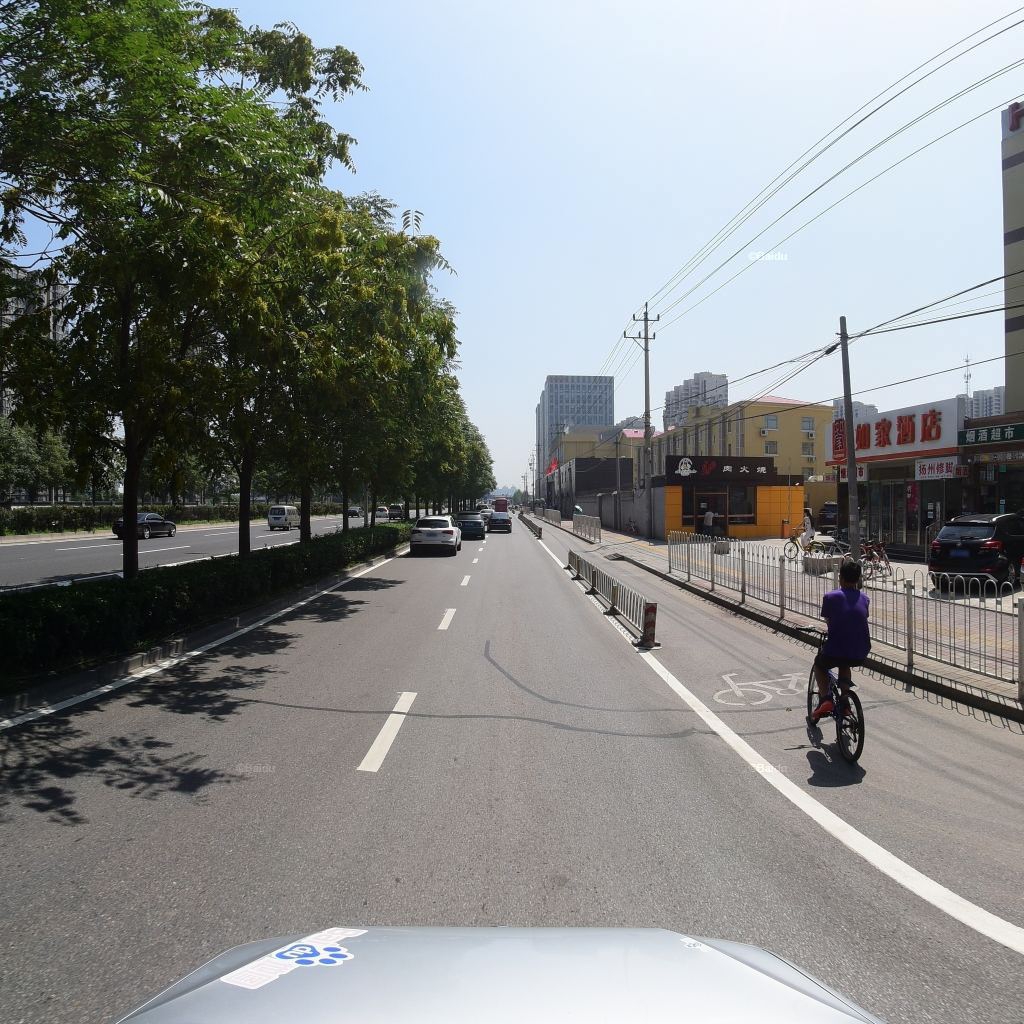
Region: Fengtai
Road damage annotations: longitudinal patch, transverse patch, transverse patch